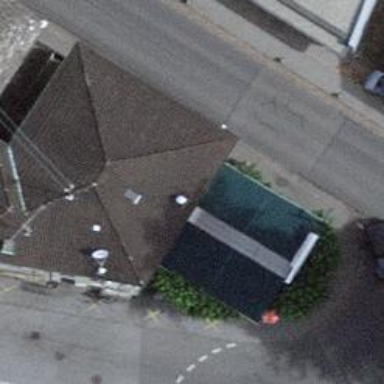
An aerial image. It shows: Restaurant.